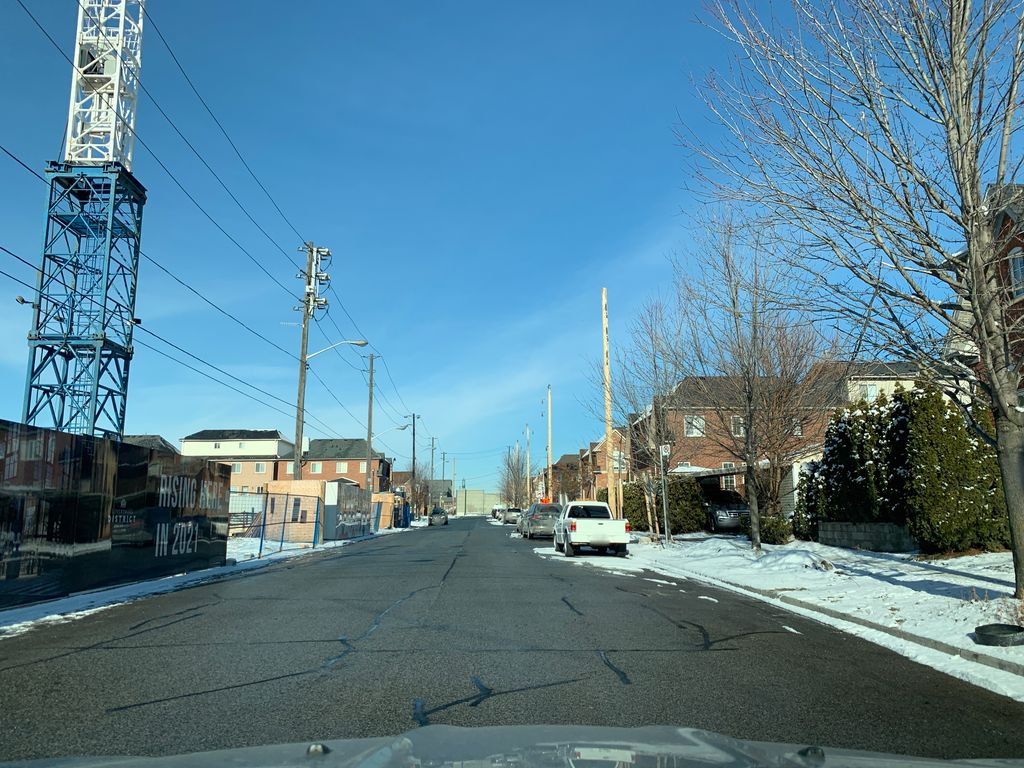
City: toronto